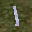
Label: 1